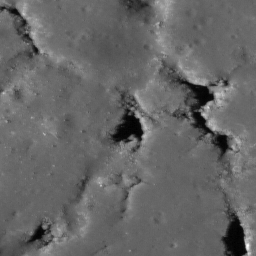
Pit: Messier A 4b
Host crater: Messier A
Host type: impact_melt
Lunar coordinates: latitude -2.046, longitude 46.884